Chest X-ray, PA view. Patient: 58 years old, sex M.
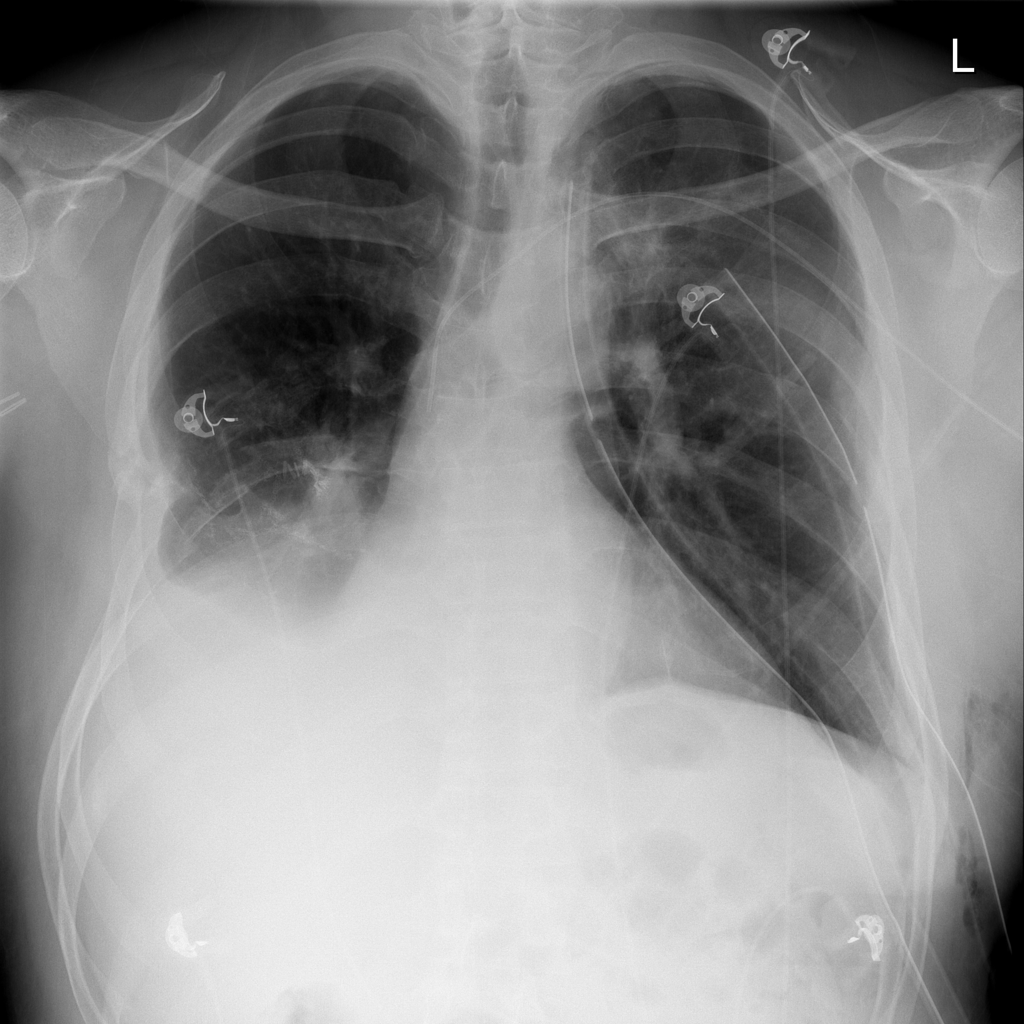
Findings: Emphysema, Infiltration, Mass, Pleural_Thickening